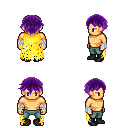
a pixel art fantasy rpg character, male body template, human, tanned skin, yellow tattered cape, teal pants, purple short bangs hairstyle, white cloth bandages, black shoes, four views (front, back, left, right), 2x2 character sprite sheet, small pixel art, hard edges, no anti-aliasing